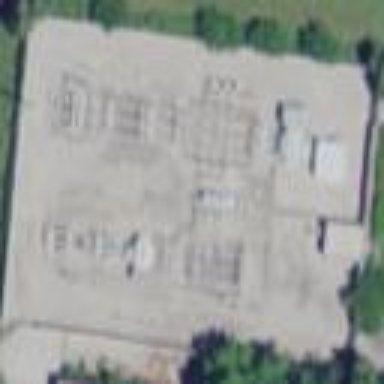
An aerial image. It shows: Outdoor power substation.